Field crop: maize
Growth stage: 2
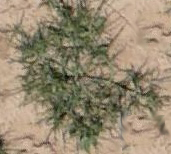
Species: salsola